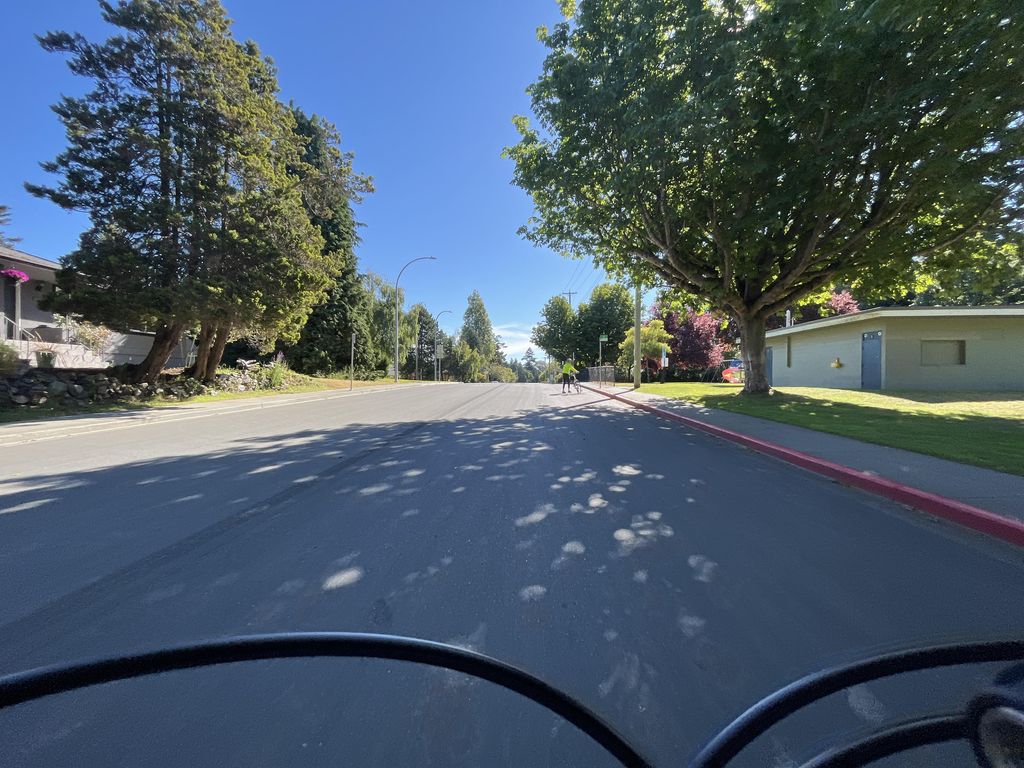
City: victoria